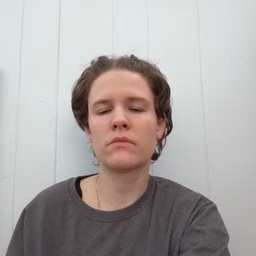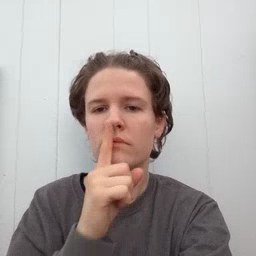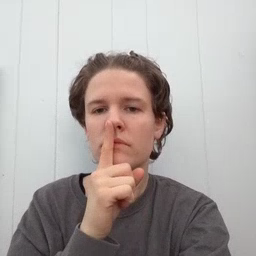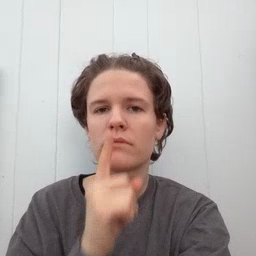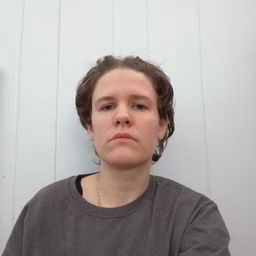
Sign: shhh